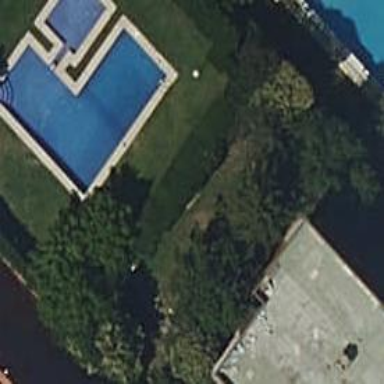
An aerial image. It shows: Swimming pool located in leisure land.